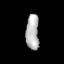
Tissue: lung
Cell type: Endothelial cells
Senescence score: 0.588
Nuclear area (px): 457
Mean DAPI intensity: 177.807